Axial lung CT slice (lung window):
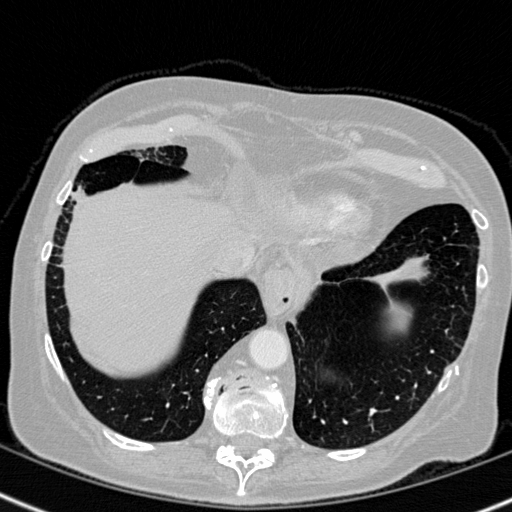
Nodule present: no